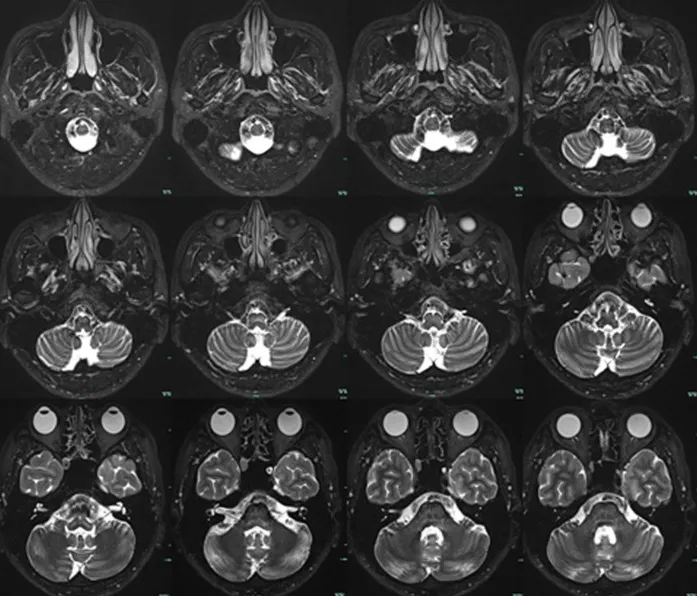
Brain MRI. T2-weighted sequences showed no tumor or other lesions in the cerebello-pontine angle and brainstem.
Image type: radiology (mri)